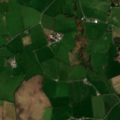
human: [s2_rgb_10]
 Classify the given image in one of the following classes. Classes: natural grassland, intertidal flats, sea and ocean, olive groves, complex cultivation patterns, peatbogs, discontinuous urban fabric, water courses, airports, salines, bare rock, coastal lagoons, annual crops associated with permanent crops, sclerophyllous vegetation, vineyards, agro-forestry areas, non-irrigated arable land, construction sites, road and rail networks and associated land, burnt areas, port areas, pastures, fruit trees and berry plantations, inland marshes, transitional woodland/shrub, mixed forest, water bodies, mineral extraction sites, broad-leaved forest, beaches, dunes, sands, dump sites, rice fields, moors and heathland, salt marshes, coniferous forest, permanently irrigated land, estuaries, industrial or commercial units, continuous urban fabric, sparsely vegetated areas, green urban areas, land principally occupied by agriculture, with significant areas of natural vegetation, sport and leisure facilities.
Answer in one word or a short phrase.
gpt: pastures, complex cultivation patterns